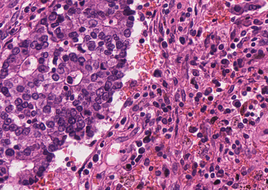
Tumor epithelial tissue: yes
Tumor-associated stroma tissue: yes
Normal tissue: no